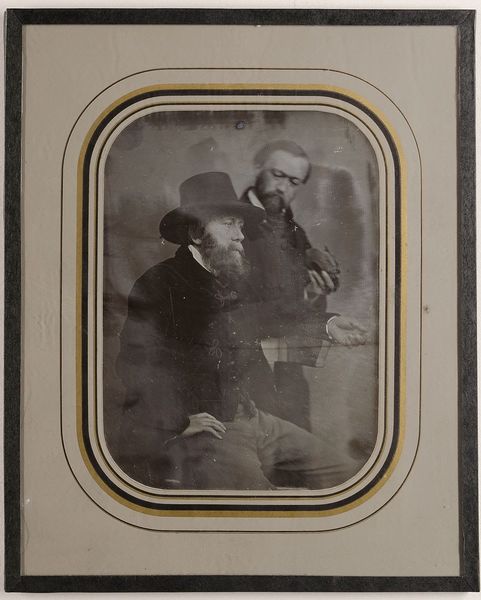
Titel: Die Maler Günther Gensler (1803-1884) und Otto Speckter (1807-1871)
Künstler: Franz Bertram
Standort: Hamburg
Institution: Museum für Kunst und Gewerbe Hamburg
Schlagwörter: mann, bart, figur, person, maler, foto, fotografie, photographie, doppelbildnis, doppelportrait, photo, lichtbild, daguerreotypie, historische, bildwerke, angewandte und bildende kunst, hessische systematik, künstler, persönlichkeit, porträtfotografie, porträtphotographie, doppelporträt